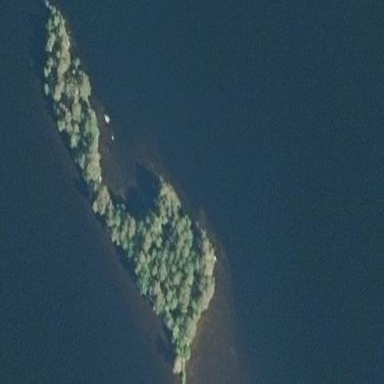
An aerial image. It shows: Islet.